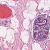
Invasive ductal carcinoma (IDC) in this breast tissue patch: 0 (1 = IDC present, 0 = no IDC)